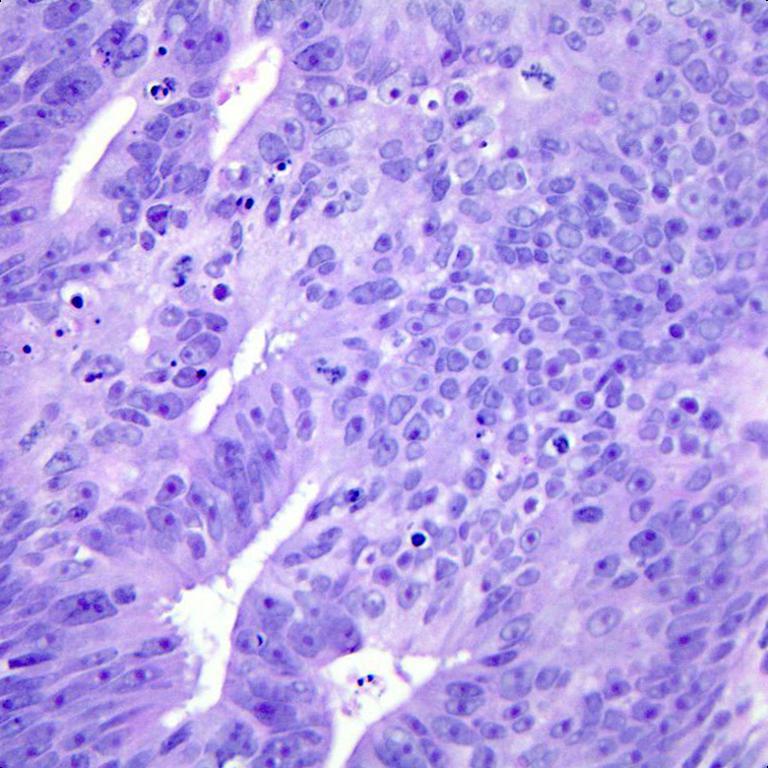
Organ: colon
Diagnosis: adenocarcinomas